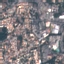
Land use / land cover class: Residential